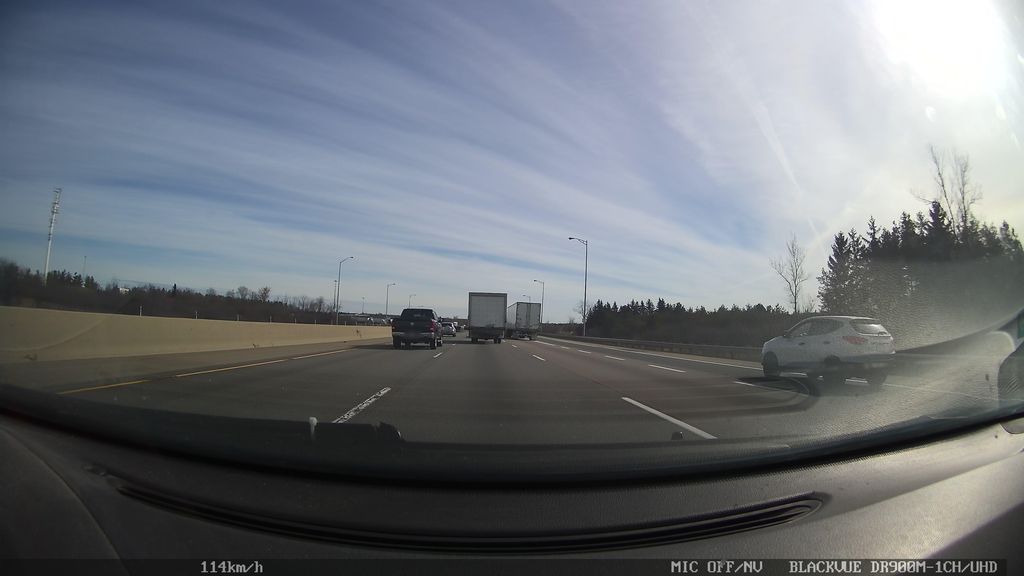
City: kitchener-waterloo